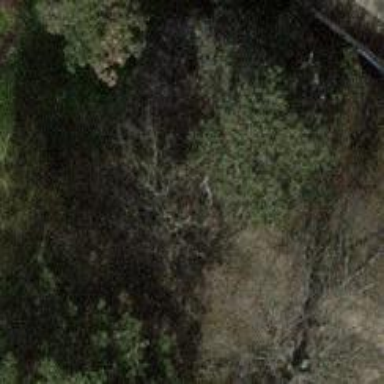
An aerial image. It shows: Evergreen tree with needle-leaved leaves.